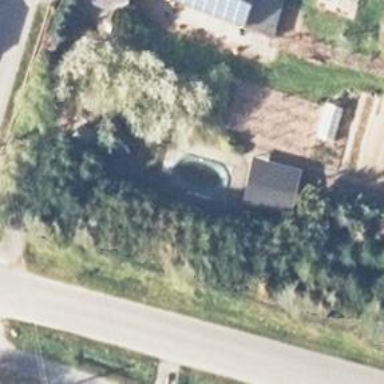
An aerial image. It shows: Swimming pool located in leisure land.